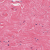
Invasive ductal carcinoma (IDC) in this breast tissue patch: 0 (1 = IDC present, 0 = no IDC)